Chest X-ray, PA view. Patient: 23 years old, sex M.
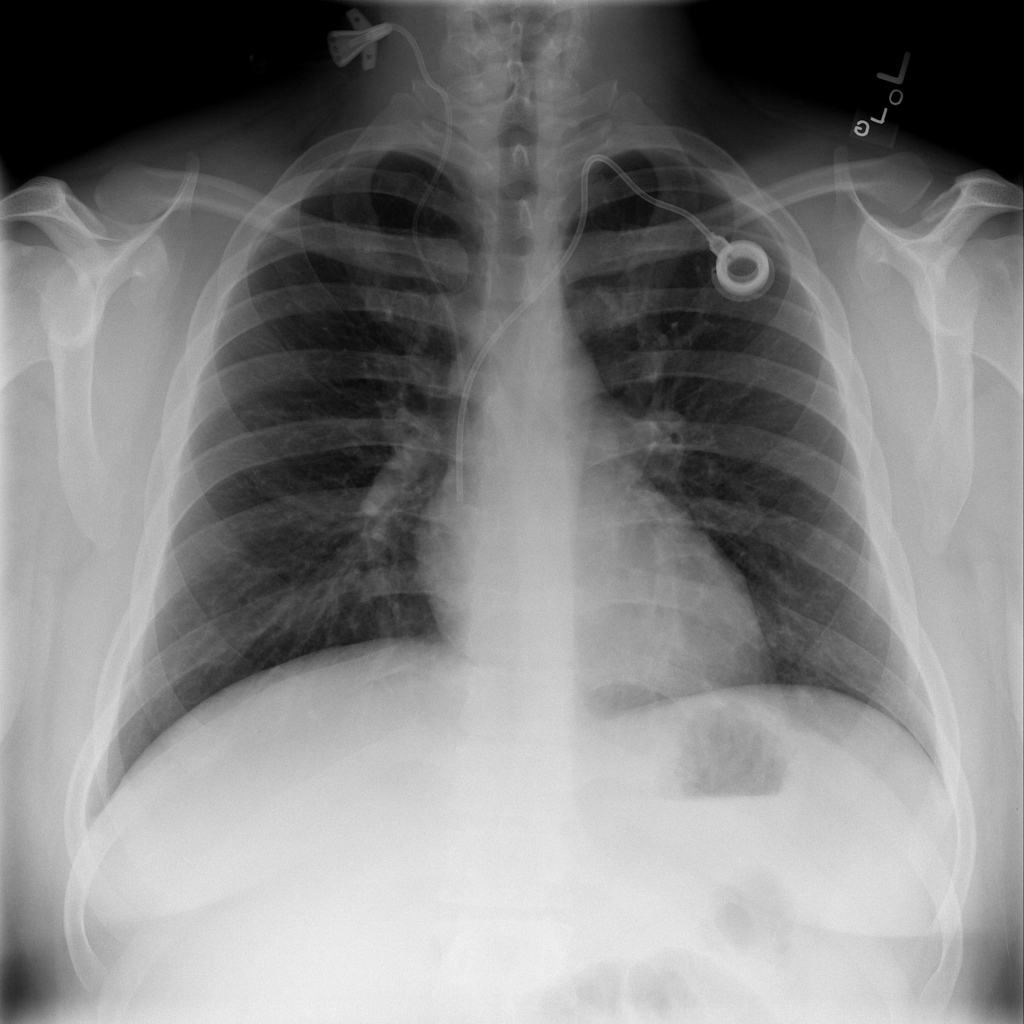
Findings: No Finding